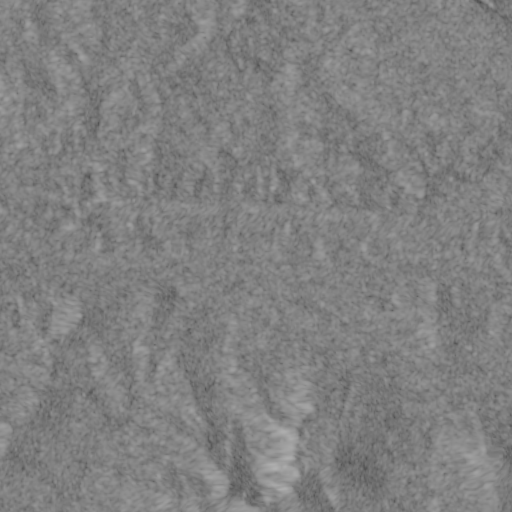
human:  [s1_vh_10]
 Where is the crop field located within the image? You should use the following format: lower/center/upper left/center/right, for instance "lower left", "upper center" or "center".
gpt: The crop field is located in the upper center of the image.
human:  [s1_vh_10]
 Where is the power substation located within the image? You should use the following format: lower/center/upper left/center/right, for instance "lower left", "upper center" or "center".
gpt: The power substation is located in the center left of the image.
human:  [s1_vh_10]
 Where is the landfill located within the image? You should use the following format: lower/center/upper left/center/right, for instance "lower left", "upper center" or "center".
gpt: There is no landfill in the image.

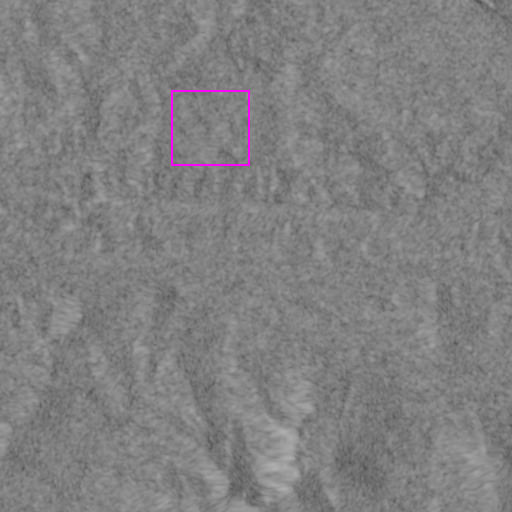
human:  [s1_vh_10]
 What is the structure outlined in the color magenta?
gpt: The structure outlined in magenta is a crop field.
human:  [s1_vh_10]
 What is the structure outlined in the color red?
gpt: There is no red outline.